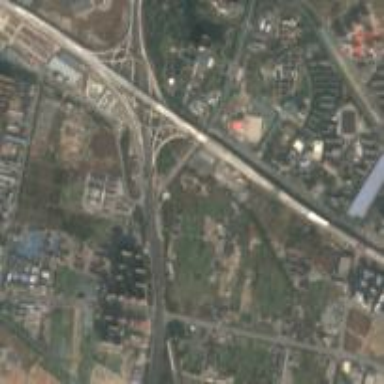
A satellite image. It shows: Motorway junction.